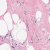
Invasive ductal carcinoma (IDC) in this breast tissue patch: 0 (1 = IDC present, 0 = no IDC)